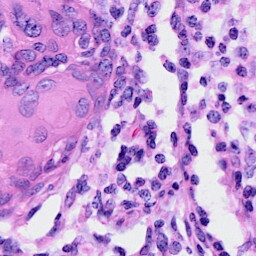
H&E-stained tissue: Cervix